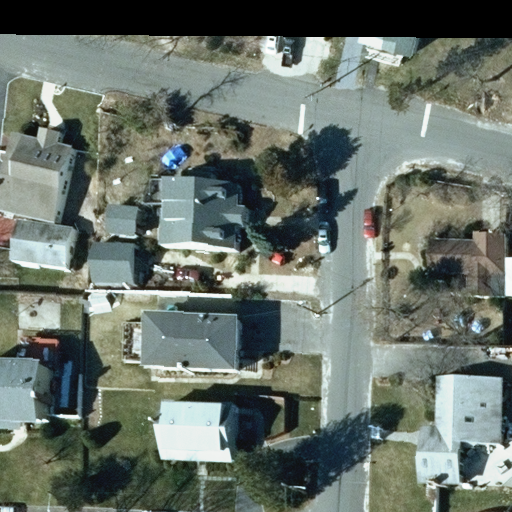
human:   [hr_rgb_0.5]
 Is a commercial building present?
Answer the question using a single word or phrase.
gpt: no

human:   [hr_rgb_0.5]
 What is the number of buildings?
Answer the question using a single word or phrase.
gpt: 11

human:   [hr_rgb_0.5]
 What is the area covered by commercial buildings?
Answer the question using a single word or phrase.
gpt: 0m2

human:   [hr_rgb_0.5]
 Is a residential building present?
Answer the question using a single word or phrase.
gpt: yes

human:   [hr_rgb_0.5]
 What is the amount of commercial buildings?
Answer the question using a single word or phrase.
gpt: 0

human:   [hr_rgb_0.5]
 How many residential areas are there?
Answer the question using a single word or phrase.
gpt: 1

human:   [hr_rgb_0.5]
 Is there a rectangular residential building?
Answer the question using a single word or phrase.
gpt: yes

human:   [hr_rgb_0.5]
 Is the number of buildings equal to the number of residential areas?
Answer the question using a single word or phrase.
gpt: no

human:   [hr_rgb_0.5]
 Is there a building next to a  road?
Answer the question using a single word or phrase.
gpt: yes

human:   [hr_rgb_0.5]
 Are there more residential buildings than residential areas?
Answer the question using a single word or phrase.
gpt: yes

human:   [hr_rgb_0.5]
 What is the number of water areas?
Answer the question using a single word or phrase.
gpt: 0

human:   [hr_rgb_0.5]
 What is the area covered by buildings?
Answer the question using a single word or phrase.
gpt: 1867m2

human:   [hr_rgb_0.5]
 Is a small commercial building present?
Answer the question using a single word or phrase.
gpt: no

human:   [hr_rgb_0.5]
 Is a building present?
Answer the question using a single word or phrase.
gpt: yes

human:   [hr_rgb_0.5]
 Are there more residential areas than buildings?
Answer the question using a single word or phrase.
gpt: no

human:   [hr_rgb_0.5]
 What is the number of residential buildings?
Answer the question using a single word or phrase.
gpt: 9

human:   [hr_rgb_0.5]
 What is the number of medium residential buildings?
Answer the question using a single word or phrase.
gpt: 8

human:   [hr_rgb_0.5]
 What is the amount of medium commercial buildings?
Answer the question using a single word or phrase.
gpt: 0

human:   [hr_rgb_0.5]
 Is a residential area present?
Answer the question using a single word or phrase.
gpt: yes

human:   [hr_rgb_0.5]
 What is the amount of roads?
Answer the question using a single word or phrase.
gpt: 2

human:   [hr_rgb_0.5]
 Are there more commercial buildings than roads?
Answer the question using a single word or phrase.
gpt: no

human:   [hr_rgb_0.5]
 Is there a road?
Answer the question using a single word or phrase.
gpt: yes

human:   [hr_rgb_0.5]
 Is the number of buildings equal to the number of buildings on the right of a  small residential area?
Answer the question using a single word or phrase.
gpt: no

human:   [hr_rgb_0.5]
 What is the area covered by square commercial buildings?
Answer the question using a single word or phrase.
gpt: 0m2

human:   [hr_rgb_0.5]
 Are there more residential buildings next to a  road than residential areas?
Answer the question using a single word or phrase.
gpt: yes

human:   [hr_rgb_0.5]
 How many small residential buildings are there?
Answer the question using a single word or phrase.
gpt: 1

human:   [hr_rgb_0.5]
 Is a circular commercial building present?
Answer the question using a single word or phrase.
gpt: no

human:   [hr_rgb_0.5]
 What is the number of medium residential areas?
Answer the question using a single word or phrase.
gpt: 0

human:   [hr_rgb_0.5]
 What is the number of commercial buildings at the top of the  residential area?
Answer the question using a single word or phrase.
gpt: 0

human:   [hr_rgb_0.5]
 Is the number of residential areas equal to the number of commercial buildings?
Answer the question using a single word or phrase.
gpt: no

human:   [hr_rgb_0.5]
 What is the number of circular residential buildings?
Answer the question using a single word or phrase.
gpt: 0

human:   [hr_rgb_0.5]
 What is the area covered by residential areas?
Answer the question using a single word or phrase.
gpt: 10637m2

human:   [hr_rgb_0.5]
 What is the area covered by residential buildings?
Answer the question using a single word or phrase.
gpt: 1766m2

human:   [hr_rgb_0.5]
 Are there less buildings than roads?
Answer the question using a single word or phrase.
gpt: no

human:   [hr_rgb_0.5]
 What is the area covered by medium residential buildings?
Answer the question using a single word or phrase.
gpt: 1749m2

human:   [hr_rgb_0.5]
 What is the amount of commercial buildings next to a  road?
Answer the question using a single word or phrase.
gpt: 0

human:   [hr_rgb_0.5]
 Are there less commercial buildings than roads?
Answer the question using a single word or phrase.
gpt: yes

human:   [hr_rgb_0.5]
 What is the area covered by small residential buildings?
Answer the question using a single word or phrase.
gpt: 16m2

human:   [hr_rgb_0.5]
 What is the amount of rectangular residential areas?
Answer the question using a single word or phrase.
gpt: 1

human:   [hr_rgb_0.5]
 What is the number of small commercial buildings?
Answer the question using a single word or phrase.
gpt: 0

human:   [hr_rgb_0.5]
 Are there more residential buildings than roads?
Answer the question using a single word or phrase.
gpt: yes

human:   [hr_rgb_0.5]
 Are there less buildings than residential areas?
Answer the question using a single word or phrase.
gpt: no

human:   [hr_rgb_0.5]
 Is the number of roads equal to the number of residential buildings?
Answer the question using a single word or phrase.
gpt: no

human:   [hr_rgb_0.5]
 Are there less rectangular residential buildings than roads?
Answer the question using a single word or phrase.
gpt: no

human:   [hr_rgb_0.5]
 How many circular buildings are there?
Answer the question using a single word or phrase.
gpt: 0

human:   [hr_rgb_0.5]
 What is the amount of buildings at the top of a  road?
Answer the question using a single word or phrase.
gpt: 7

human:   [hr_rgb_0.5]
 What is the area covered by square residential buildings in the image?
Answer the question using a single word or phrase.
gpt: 0m2

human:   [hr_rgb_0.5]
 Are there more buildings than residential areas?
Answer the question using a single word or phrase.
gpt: yes

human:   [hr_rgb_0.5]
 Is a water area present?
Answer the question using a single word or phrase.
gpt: no

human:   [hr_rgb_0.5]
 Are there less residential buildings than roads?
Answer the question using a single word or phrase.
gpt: no

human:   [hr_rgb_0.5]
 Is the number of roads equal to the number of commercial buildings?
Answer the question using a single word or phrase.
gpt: no

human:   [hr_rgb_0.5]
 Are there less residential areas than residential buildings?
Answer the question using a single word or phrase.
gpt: yes

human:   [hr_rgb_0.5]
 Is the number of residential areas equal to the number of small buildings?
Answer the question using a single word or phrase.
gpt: no

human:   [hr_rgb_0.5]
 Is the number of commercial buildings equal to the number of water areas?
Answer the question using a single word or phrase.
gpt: yes

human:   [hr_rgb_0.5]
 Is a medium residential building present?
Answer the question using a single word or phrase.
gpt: yes

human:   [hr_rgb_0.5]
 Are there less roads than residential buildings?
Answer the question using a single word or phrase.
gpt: yes

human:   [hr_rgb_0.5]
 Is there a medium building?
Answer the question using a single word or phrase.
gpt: yes

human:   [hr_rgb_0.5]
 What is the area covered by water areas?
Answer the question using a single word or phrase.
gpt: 0m2

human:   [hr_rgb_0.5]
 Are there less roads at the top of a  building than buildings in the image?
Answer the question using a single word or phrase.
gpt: yes

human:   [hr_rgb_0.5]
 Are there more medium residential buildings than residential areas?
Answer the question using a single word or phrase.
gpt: yes

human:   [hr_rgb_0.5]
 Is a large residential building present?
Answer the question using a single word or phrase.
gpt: no

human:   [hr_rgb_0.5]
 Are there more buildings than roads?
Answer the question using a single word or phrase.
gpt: yes

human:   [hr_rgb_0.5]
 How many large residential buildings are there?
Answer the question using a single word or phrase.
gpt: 0

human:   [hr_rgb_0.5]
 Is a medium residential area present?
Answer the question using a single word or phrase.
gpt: no